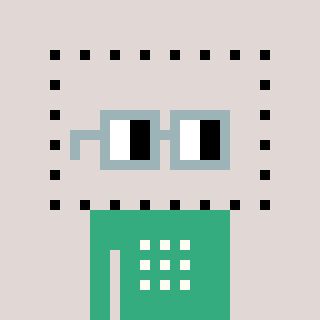
a pixel art character with square dark gray glasses, a void-shaped head and a teal-colored body on a warm background